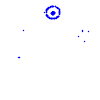
Particle: pion